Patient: sex F, age 60
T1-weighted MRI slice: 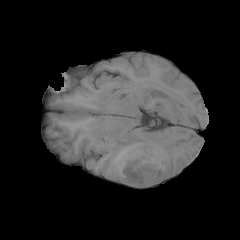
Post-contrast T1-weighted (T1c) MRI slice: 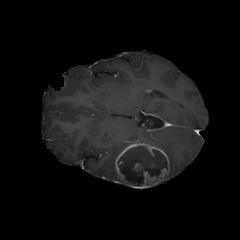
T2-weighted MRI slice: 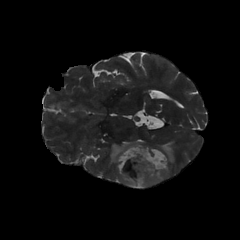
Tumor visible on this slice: yes
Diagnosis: Glioblastoma, IDH-wildtype
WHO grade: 4